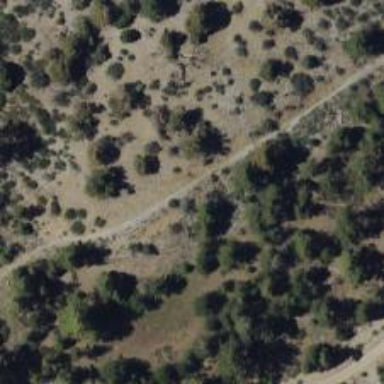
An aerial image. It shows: Path with grade 3 track type.